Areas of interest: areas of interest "Sport and cultural"
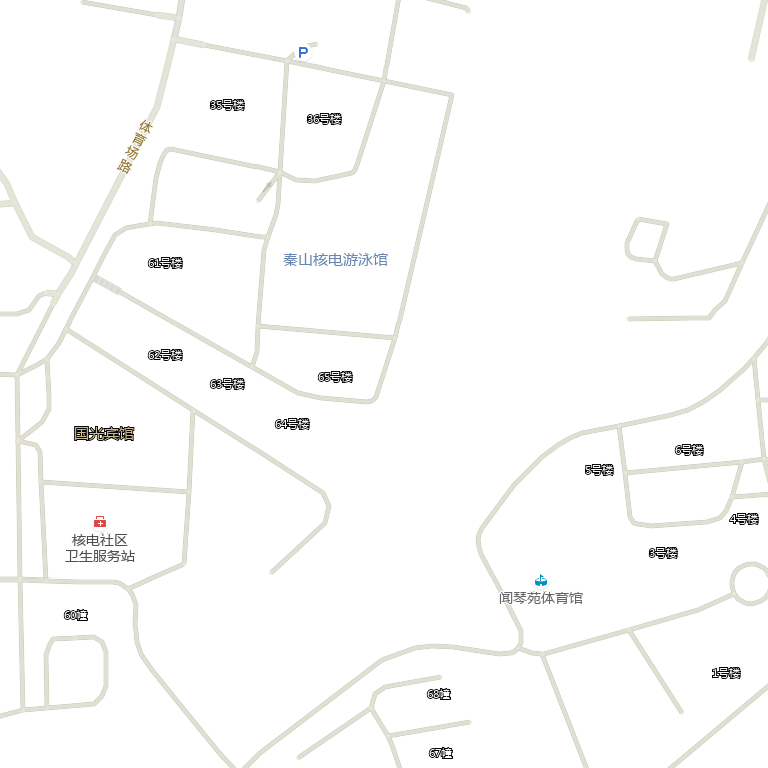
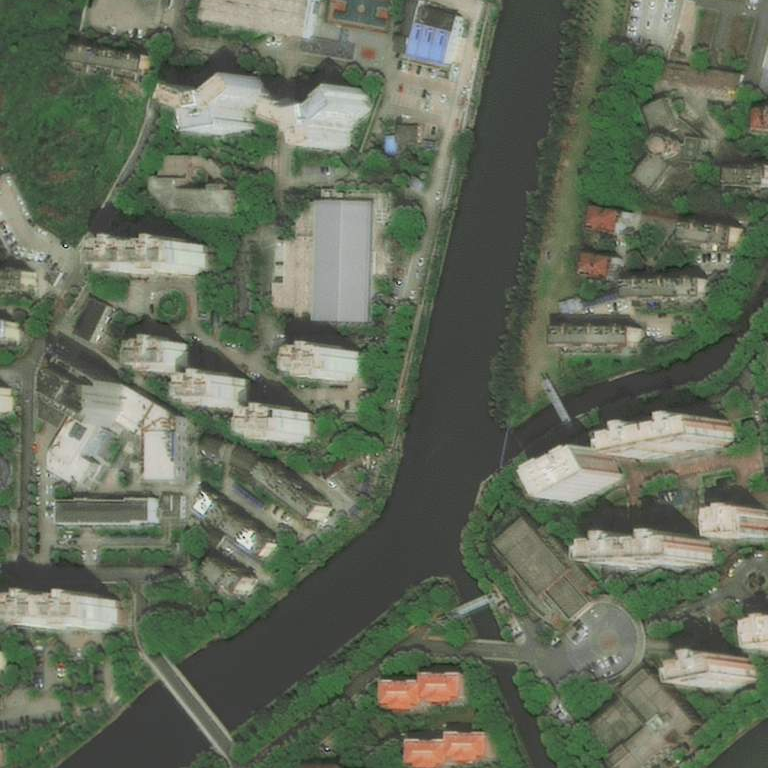